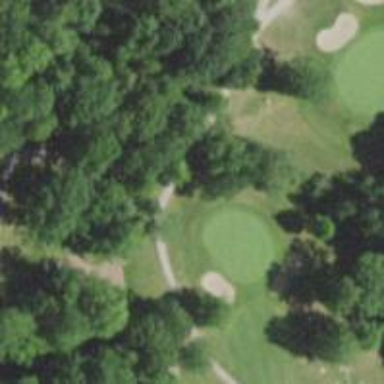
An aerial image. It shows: View of golf hole.